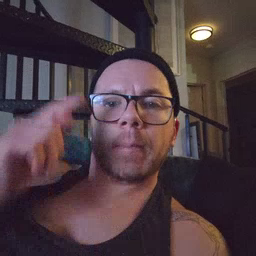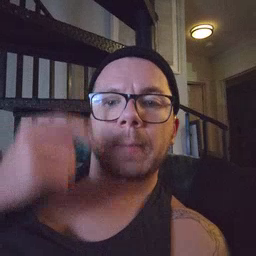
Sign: penny